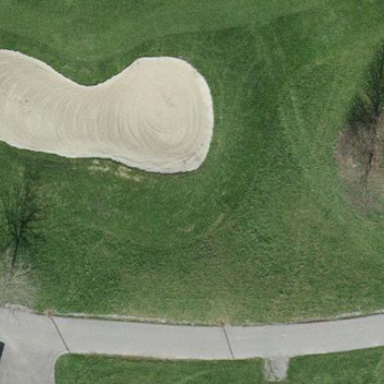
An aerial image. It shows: Golf bunker filled with natural sand.